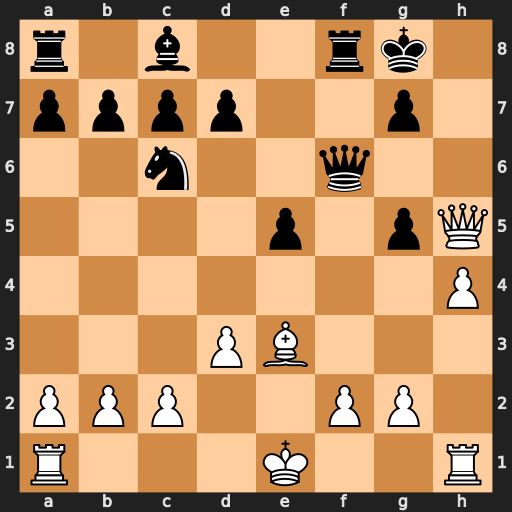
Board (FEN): r1b2rk1/pppp2p1/2n2q2/4p1pQ/7P/3PB3/PPP2PP1/R3K2R
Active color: w
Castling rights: KQ
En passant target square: -
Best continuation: hxg5 Qf5 g4 Qxg4 Qxg4